Question: I have a newbie question, say you are using to compile an application, and you set the reference assemblies to it would include them in the application folder path right?, therefore installing isn't necessary anymore, is that a true statement?, or do users still need to install that(C++ Redistributable 2012 ) to be able to run the Application?.

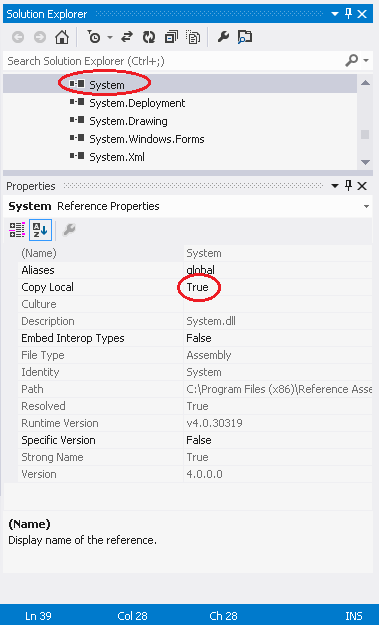
Answer: That is true. If you are writing a .NET application, the user will need to have the appropriate version of the .NET Framework installed in order to run the application.
But your question is confused. None of that has anything to do with the C++ Redistributable Runtime Library. That will have to be distributed, but it is completely separate from the .NET Framework. There are three possible ways of handling that dependency:
1. Installing the redistributable on the user's machine
2. Using app-local deployment and deploying the required CRT DLLs in the same directory as your EXE
3. Statically linking to the CRT
Each have their advantages and disadvantages. There isn't enough information in your question about your situation to make a recommendation.